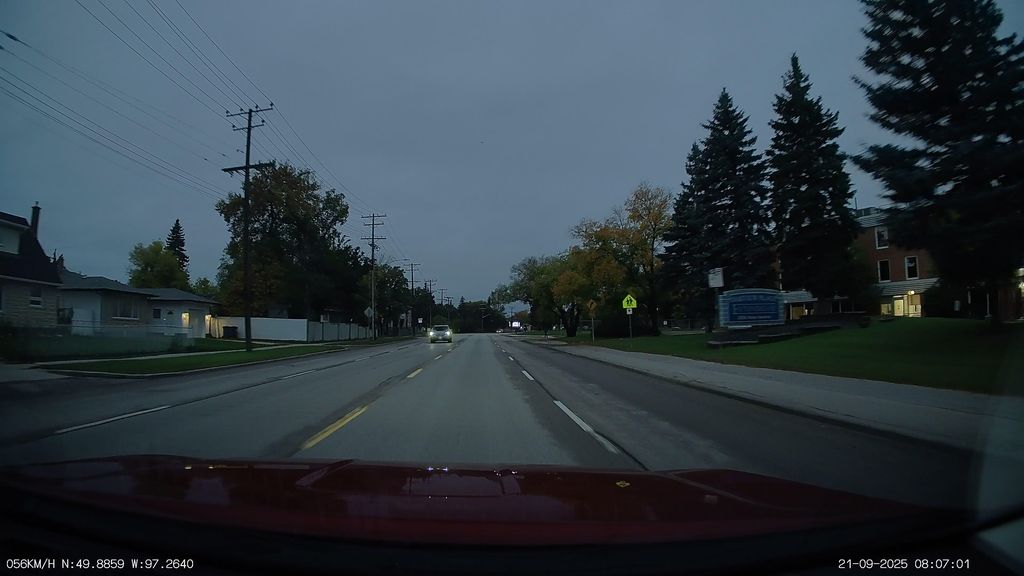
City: winnipeg